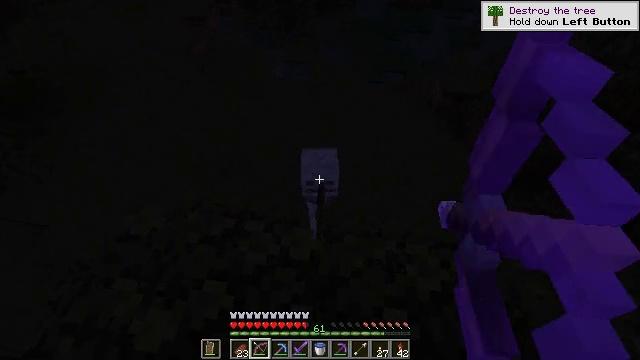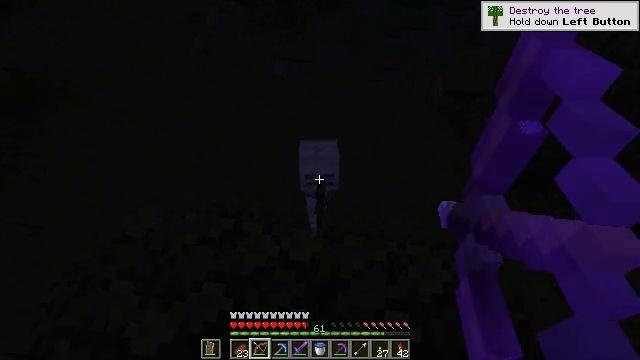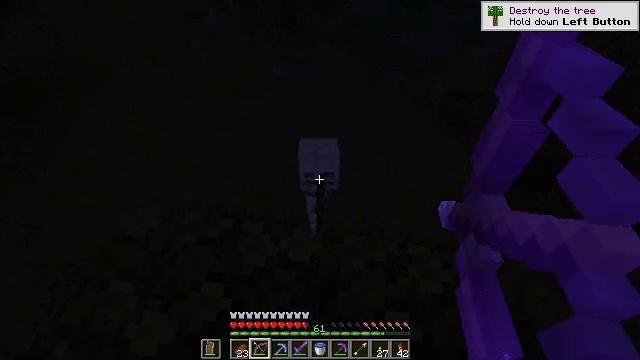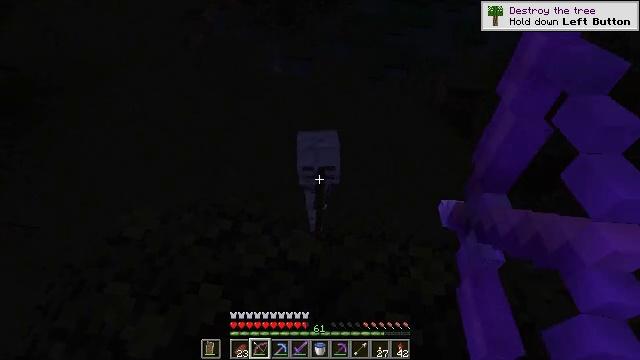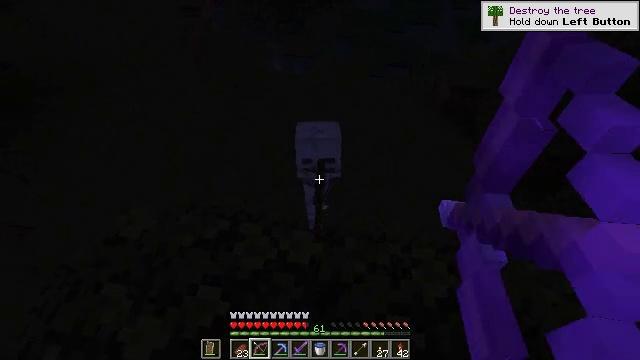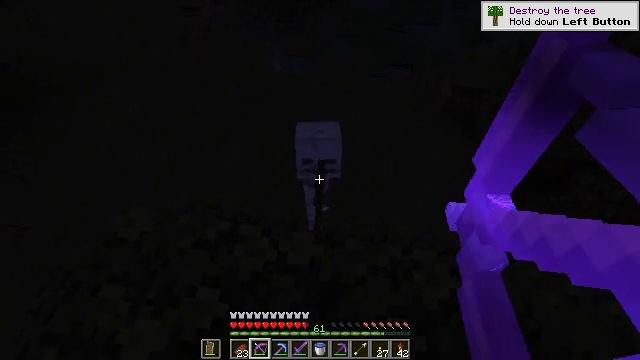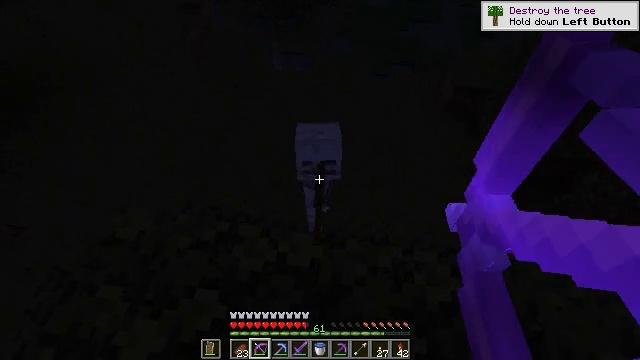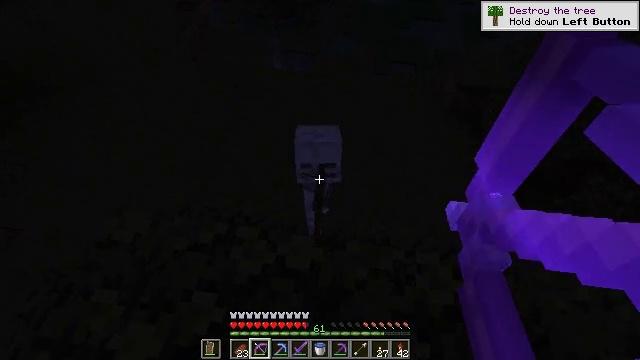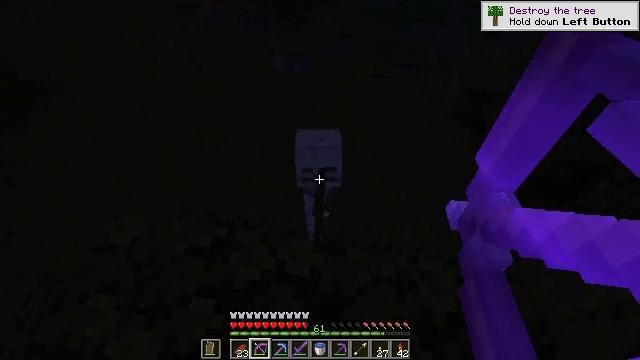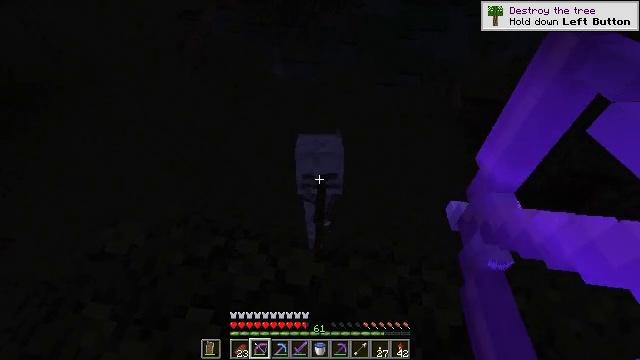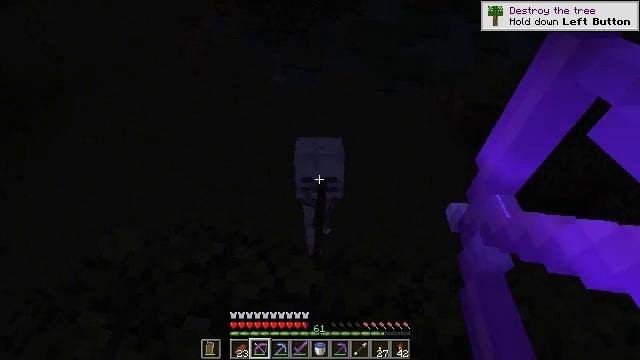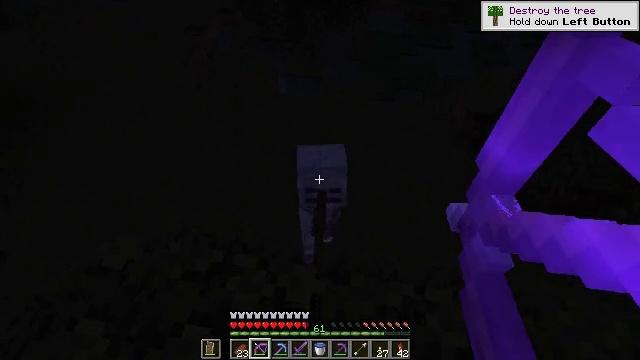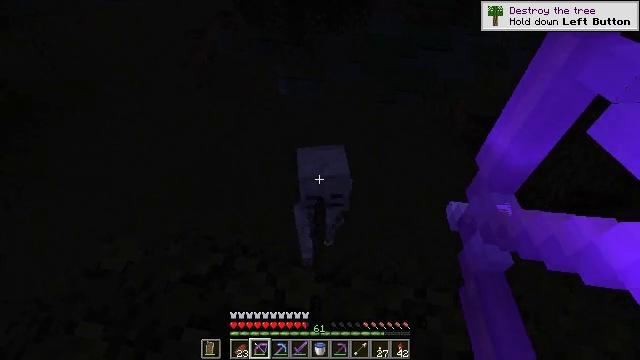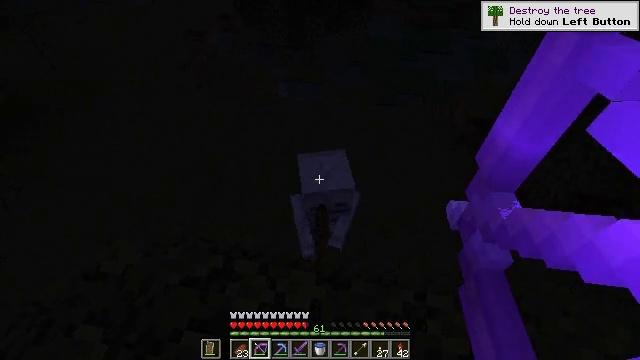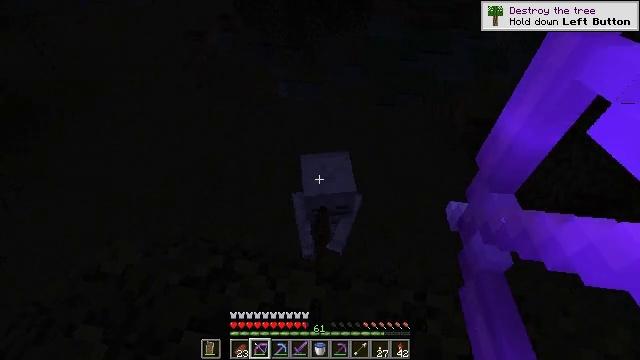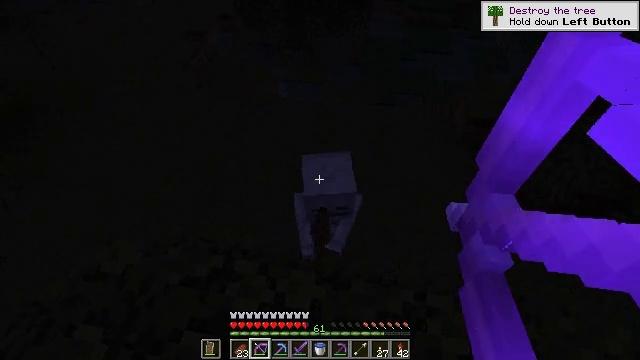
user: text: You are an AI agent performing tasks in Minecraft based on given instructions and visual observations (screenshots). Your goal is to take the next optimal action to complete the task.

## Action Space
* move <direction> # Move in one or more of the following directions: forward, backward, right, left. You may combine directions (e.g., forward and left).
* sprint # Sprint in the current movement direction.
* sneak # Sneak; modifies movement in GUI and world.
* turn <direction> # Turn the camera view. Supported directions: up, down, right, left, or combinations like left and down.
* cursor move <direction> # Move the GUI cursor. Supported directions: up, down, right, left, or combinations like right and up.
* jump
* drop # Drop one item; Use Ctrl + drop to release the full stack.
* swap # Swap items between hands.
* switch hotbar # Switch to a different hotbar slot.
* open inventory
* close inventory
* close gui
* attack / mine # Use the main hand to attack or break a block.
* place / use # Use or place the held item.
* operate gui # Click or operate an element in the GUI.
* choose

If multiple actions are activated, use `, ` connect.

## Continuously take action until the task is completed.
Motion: motion action
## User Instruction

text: Combat the skeleton.
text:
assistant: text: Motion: use / place
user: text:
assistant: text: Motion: use / place
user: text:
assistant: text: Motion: use / place
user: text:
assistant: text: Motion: use / place
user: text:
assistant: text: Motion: use / place
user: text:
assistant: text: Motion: use / place
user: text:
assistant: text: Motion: use / place
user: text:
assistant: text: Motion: use / place
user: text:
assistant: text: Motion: turn up, use / place
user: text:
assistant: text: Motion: turn up, use / place
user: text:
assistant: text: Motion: turn up, use / place
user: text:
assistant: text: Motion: use / place
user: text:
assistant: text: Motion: use / place
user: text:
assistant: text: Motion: use / place
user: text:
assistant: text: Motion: use / place
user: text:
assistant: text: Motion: use / place
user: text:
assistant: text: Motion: use / place
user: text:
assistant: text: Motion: no_op
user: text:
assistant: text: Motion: no_op
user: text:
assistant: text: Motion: turn right
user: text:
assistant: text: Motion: turn right
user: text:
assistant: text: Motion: no_op
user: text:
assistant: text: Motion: turn right
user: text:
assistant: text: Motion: no_op